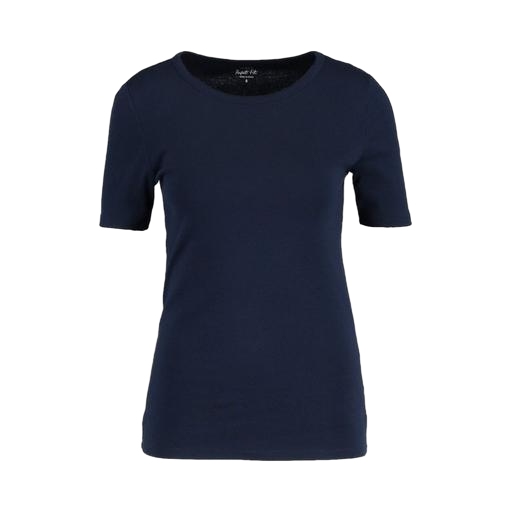
blue t-shirt only macy, fitted blue t shirt, blue petite boat-neck t-shirt only macy, white background